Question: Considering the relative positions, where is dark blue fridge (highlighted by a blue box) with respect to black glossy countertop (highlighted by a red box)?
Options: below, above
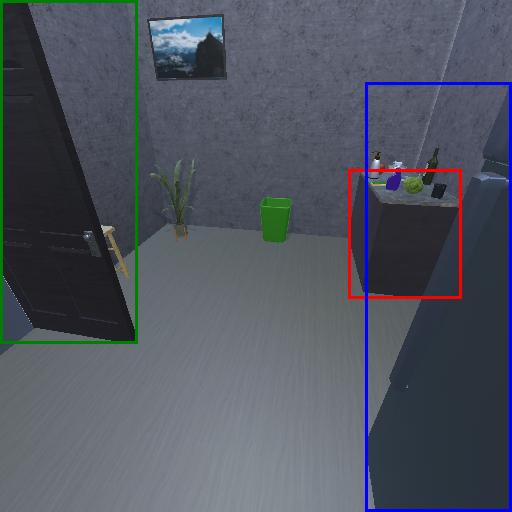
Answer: below